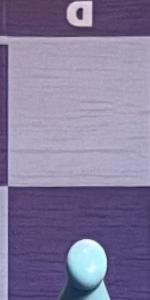
Label: Empty